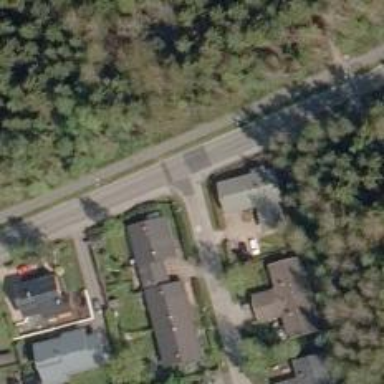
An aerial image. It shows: Road with "give way" sign.